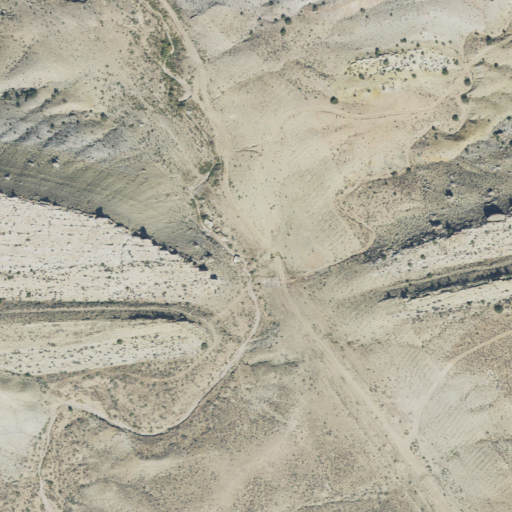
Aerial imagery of valley in Utah named Bean Draw containing shrub and grassland